Question: Could there be a problem with the encoding of the BeautifulSoup copy of my original HTML file?
I'm being told that I cant write to the file, because I must be writing a str instead of none.
Please see code and 'TypeError' below:
'''
#Manipulating HTML and saving changed with BeautifulSoup
#Importing libraries
from bs4 import BeautifulSoup
#Opening the local HTML file
site_html = open(r"C:\Users\rbaden\desktop\KPI_Site\index.html")
#Creating Soup from source HTML file
soup =BeautifulSoup(site_html)
#print(soup.prettify())
#Locate and view specified class in HTML file
test = soup.find_all(class_='test-message-one')
print(test)
#Test place holder for a python variable that should replace the specified class
var = ('Testing...456')
#Replace the class in soup redition of HTML
for i in soup.find_all(class_='test-message-one'):
i.string = var
#overwriting the source HTML file on local drive
with open(r"C:\Users\rbaden\desktop\KPI_Site\index.html") as f:
f.write(soup.content)
'''

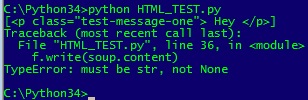
Answer: First, you need to open the file in 'w' mode.
And, you need to either write 'str(soup)' or 'soup.prettify()':
'''
with open(r"C:\Users\rbaden\desktop\KPI_Site\index.html", "w") as f:
f.write(soup.prettify())
'''